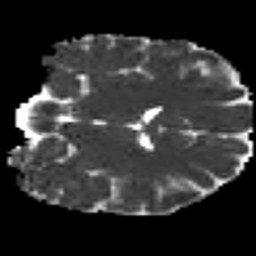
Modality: MD
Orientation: coronal
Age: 29
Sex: female
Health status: ill
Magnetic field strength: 3 T
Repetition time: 9 s
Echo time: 0.093 s